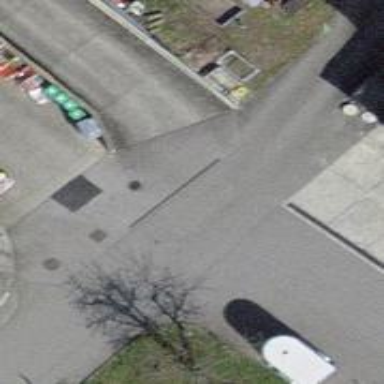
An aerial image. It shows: Parking aisle with surface of sett. It is classified as service road.